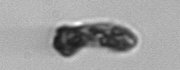
Label: Euglena